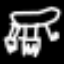
Label: frog